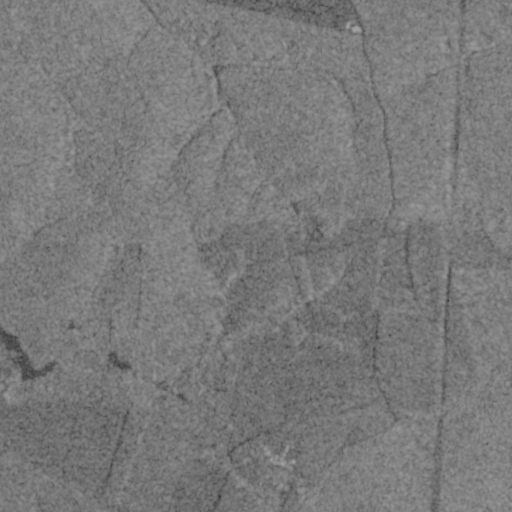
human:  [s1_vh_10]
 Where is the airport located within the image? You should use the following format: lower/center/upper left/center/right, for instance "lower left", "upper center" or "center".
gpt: The airport is located in the upper center of the image.
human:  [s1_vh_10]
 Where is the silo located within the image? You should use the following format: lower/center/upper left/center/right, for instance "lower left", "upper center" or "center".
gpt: The silo is located in the upper right of the image.
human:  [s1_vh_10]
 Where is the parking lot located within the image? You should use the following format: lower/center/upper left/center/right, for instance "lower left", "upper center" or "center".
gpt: There is no parking lot in the image.

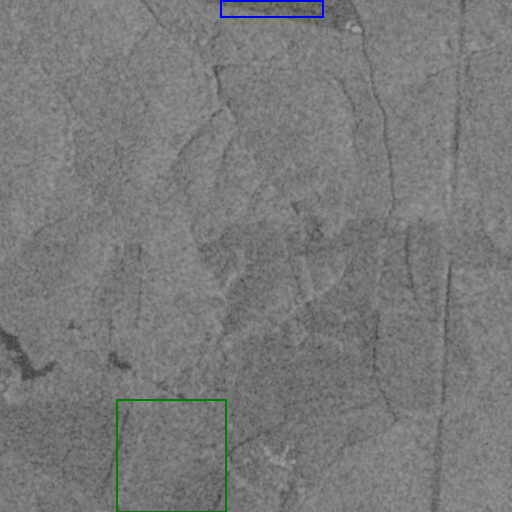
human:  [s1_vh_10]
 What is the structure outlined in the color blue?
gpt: The structure outlined in blue is an airport.
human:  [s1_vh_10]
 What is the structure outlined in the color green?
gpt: The structure outlined in green is a crop field.
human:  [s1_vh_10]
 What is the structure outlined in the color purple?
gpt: There is no purple outline.